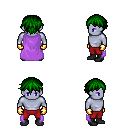
a pixel art fantasy rpg character, male body template, dark elf, purple skin, lavender cape, red pants, green short bangs hairstyle, gold gloves, black shoes, four views (front, back, left, right), 2x2 character sprite sheet, small pixel art, hard edges, no anti-aliasing